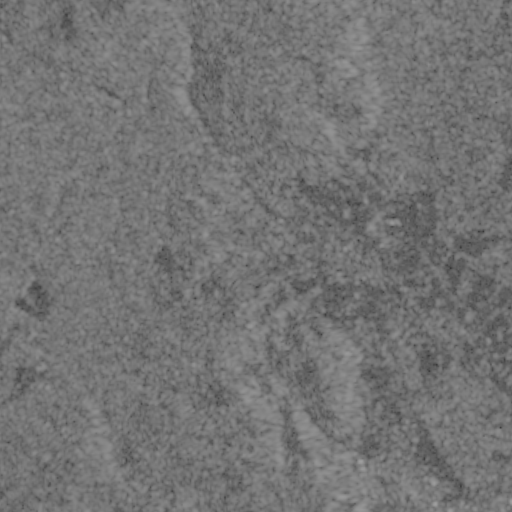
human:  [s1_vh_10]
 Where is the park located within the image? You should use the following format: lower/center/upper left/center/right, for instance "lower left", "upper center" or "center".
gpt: The park is located in the lower right of the image.
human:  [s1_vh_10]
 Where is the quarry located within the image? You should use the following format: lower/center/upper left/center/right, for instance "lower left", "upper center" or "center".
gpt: The quarry is located in the lower right of the image.
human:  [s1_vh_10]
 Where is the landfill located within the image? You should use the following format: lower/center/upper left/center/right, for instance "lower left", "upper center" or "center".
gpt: There is no landfill in the image.

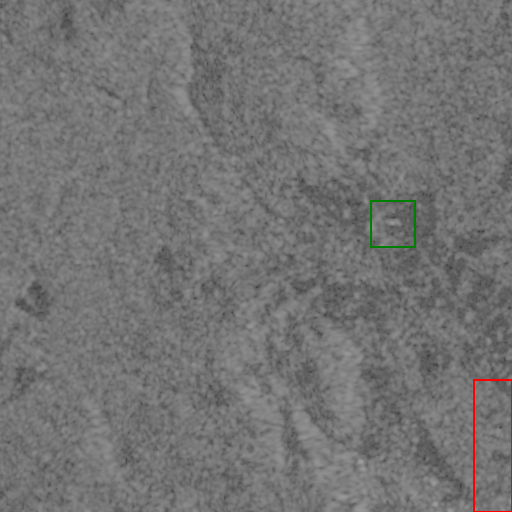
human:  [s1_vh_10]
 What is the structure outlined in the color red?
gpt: The structure outlined in red is a park.
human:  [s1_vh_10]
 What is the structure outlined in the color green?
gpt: The structure outlined in green is a quarry.
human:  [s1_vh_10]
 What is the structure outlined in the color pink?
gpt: There is no pink outline.